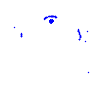
Particle: kaon